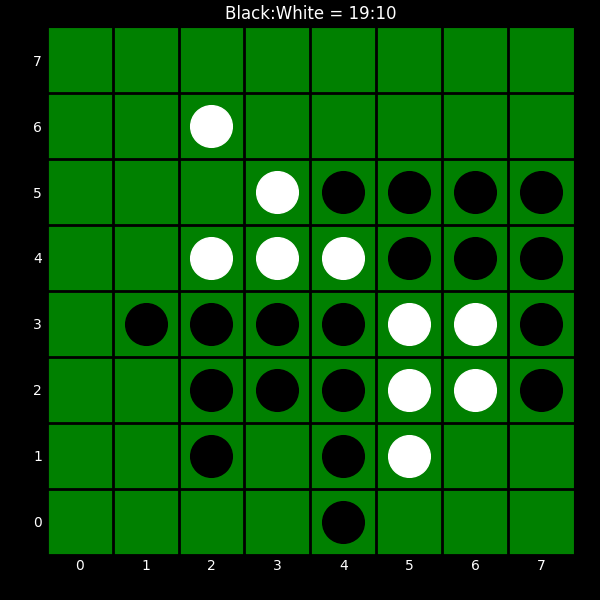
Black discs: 19
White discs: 10